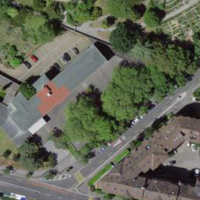
EUNIS habitat code: 54
Species observed at this site:
Ficus carica
Cornus sanguinea